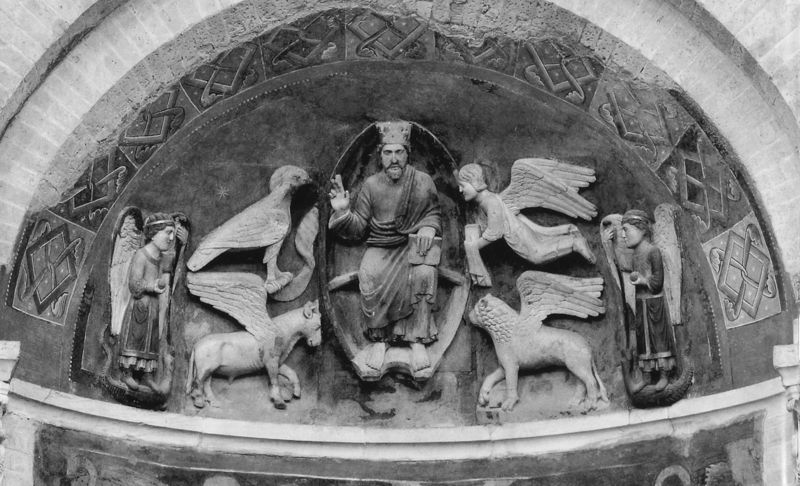
Titel: Fassadenskulptur
Standort: Parma, Baptisterium (EU - I - Emilia-Romagna)
Schlagwörter: adler, flügel, vogel, schwarz, tiere, muster, bibel, stein, kirche, krone, pferd, engel, relief, füße, könig, thron, detail, foto, nische, schlange, portal, christus, jesus, segen, chor, konche, löwe, stier, tympanon, kirchenportal